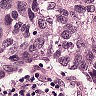
Metastatic tissue present: yes